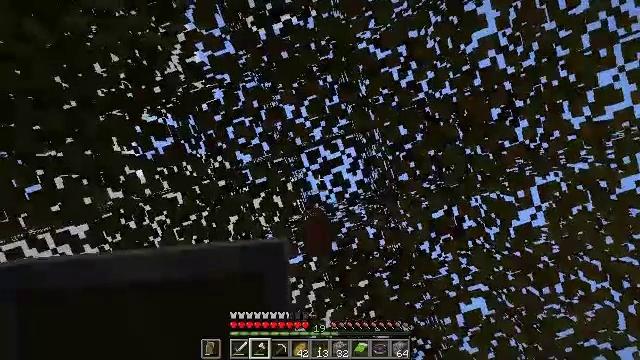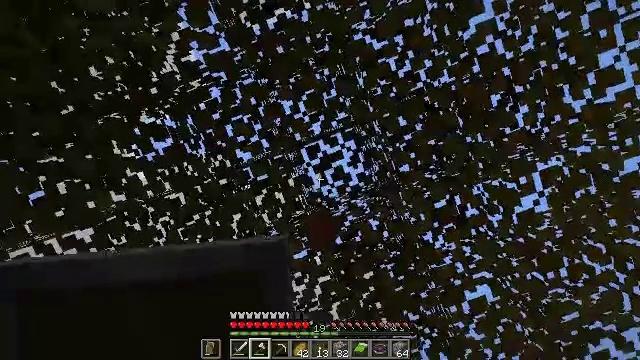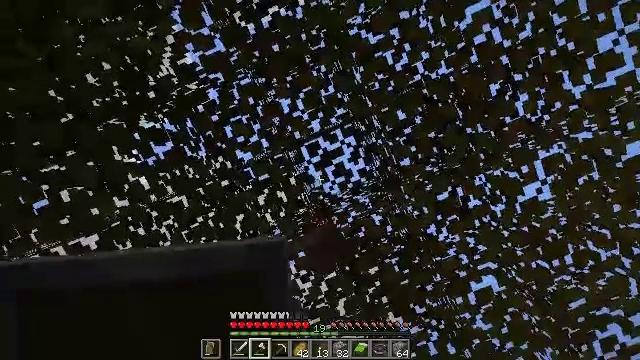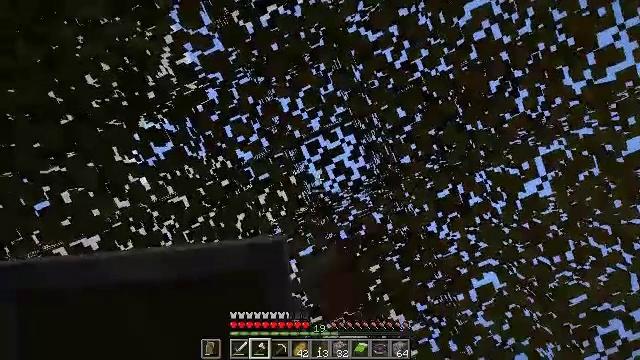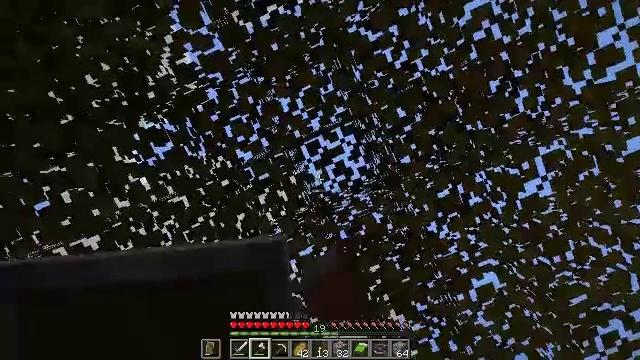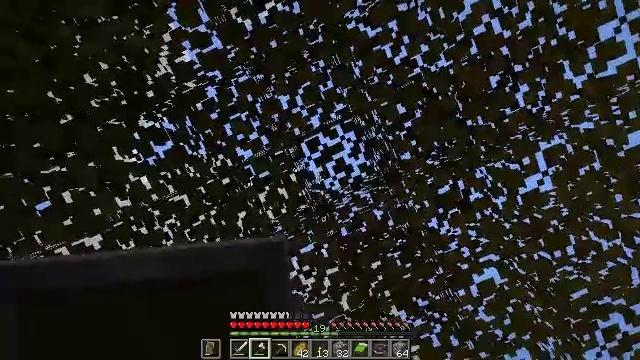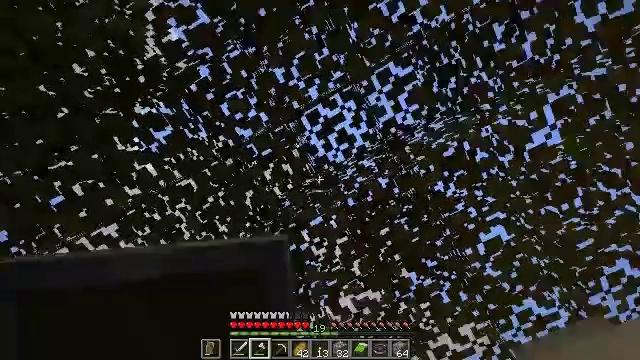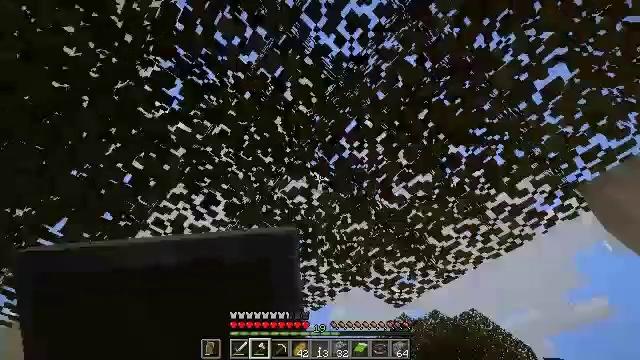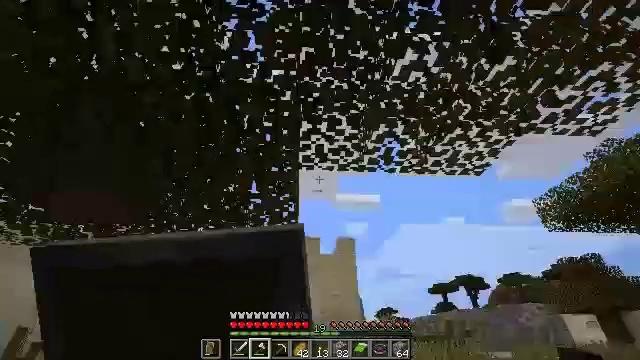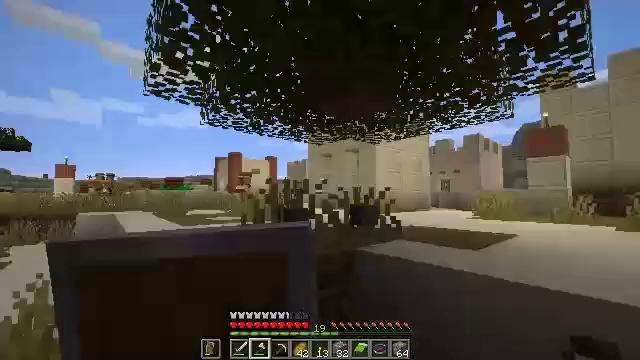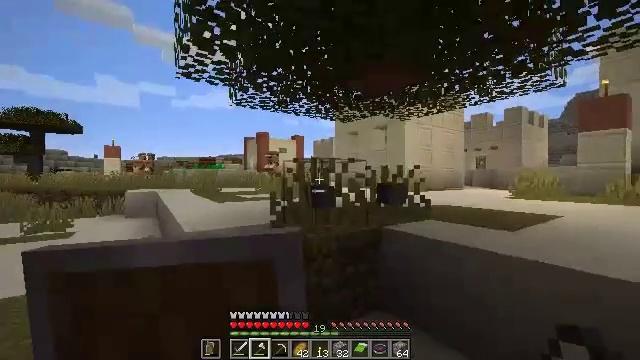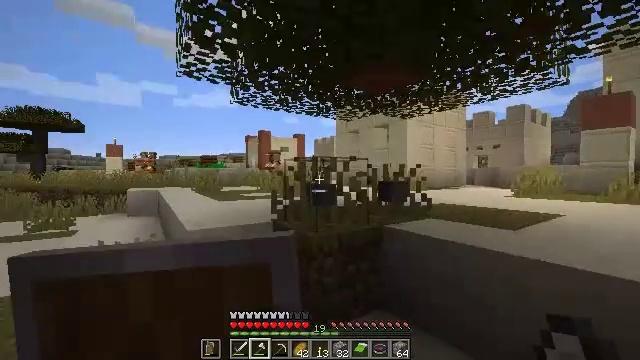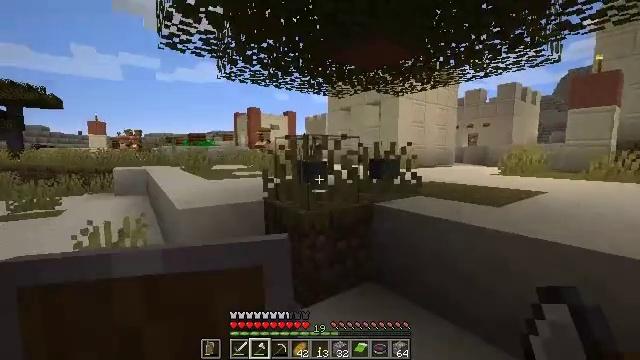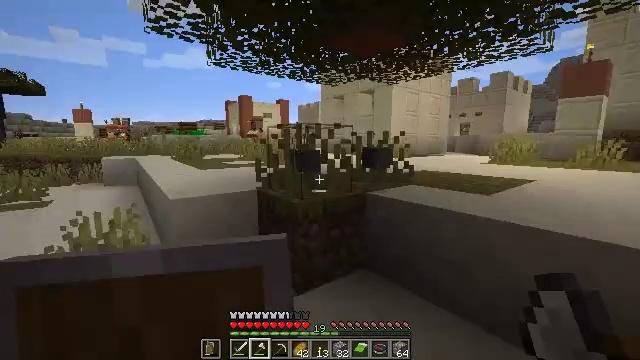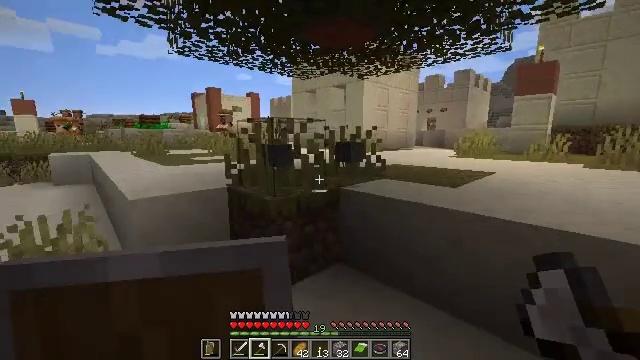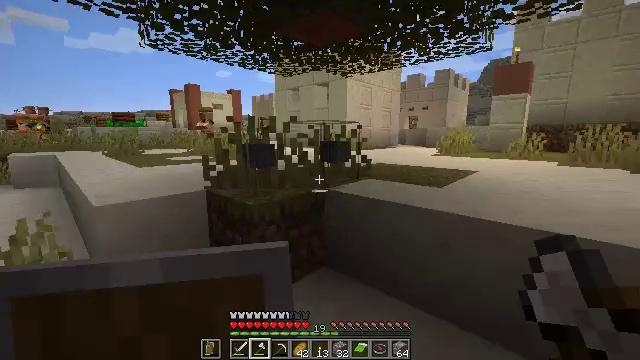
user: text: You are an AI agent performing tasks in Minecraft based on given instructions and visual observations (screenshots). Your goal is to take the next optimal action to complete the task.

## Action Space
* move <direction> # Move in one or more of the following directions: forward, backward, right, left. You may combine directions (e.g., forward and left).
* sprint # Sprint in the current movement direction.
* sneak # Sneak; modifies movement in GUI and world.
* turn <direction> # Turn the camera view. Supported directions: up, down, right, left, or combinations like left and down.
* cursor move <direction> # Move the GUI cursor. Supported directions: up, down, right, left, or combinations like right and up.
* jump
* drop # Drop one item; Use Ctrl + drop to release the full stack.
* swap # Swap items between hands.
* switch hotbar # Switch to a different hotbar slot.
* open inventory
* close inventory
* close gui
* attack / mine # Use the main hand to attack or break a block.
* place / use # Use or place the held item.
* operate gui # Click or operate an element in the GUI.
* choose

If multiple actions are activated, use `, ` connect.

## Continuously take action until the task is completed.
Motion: motion action
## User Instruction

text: Chop down the acacia log.
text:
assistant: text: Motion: turn left and down
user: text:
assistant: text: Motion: turn left
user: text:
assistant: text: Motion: no_op
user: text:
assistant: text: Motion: no_op
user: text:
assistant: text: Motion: no_op
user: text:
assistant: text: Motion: turn left and down
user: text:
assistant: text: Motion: turn left and down
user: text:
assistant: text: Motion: turn left and down
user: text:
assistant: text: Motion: turn left and down
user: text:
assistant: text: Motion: turn left and down
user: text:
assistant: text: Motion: no_op
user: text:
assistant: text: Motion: turn right and down
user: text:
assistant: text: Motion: turn right and down
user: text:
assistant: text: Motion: move forward, turn right and down
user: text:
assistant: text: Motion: move forward, turn right
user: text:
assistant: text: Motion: move forward, turn right
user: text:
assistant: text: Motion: move forward, turn right
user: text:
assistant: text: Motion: move forward
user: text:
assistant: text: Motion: move forward
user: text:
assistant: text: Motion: move forward
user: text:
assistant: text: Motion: move forward
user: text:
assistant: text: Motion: move forward, turn left and up
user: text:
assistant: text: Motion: move forward, turn left and up
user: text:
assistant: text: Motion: move forward and move left, turn up
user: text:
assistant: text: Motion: move forward and move left, turn right and up
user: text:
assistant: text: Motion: move forward and move left, turn right and up
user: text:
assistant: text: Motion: move forward and move left, turn right and up
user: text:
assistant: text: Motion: move forward
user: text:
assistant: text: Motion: move forward, attack / mine
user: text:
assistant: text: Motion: move forward, attack / mine, jump